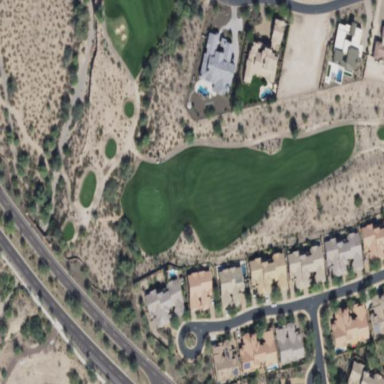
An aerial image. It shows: Scenic golf fairway.